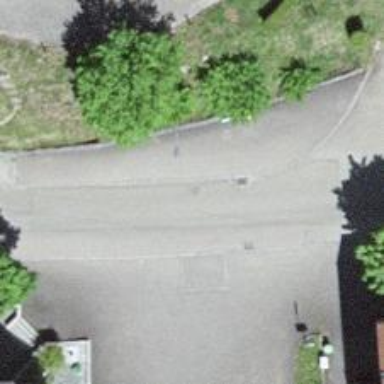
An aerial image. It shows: Bus stop with stop position for public transport.